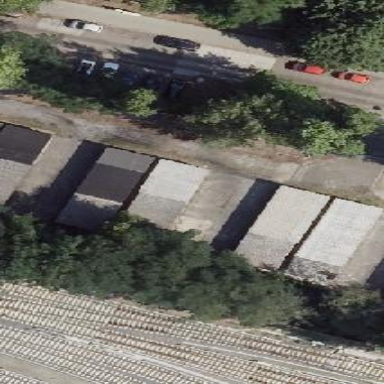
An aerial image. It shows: Group of garages.